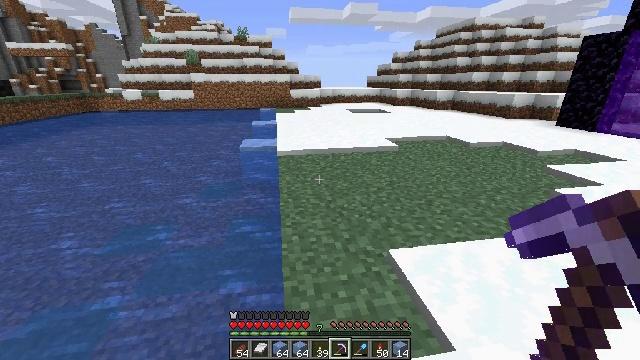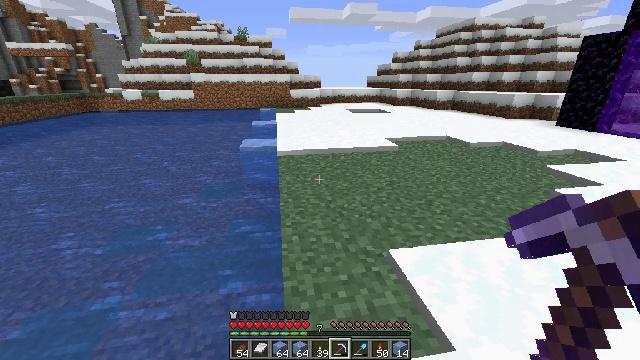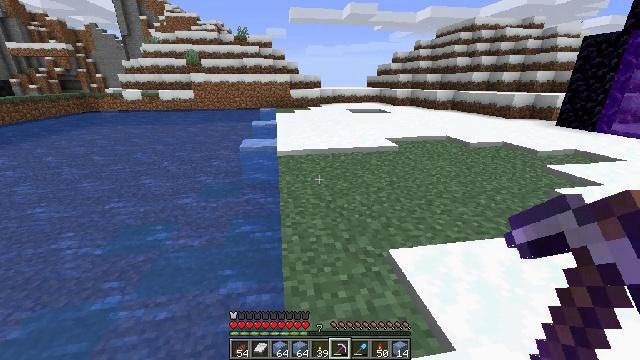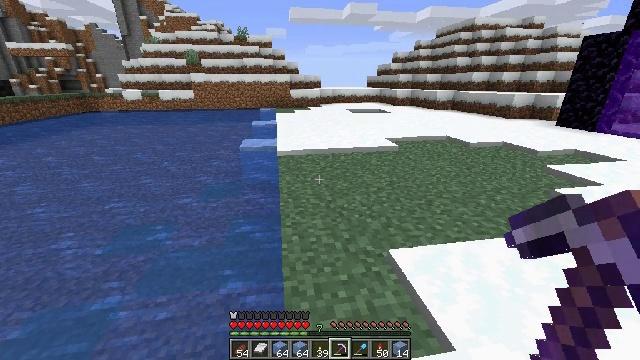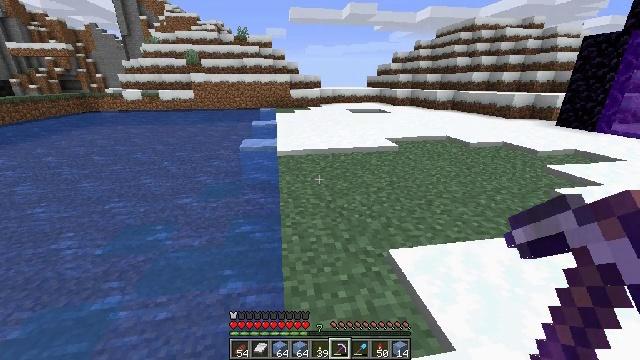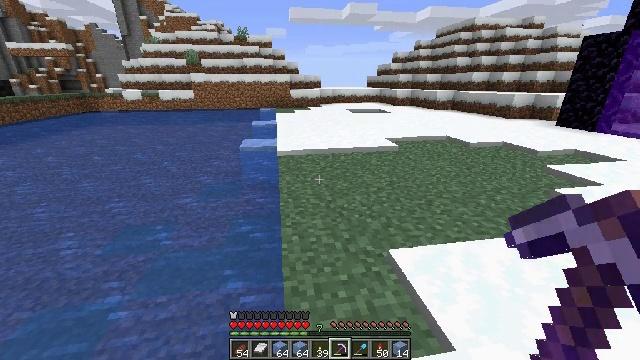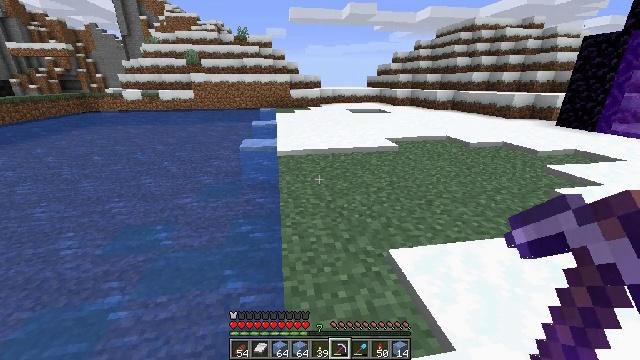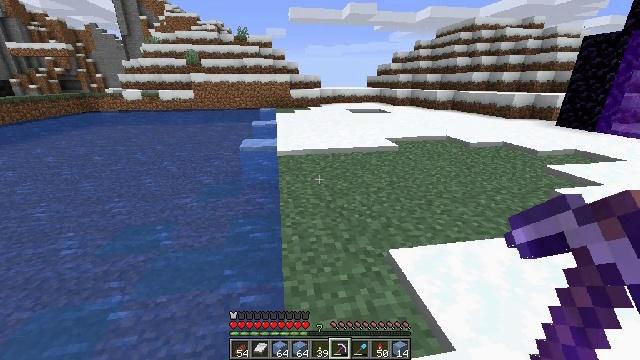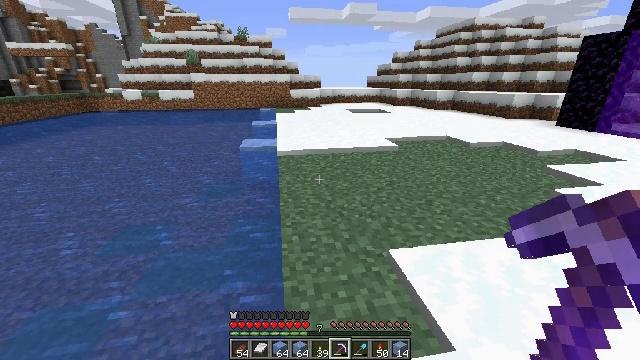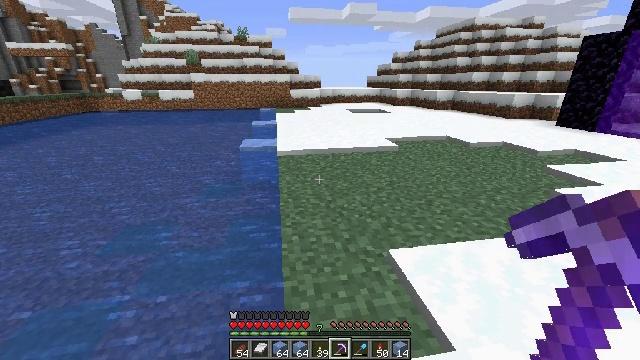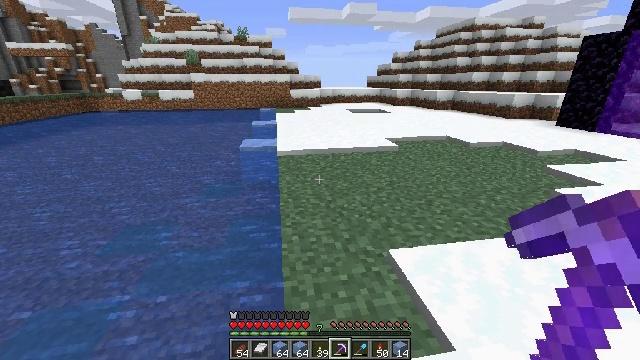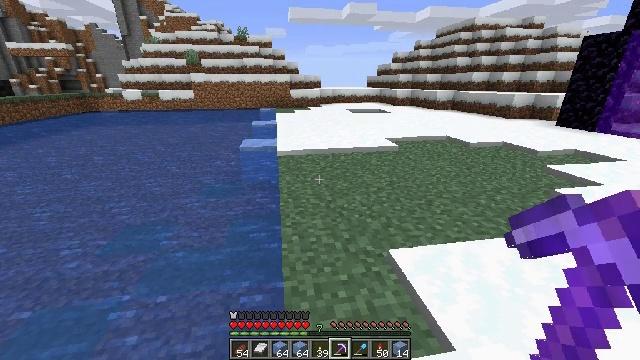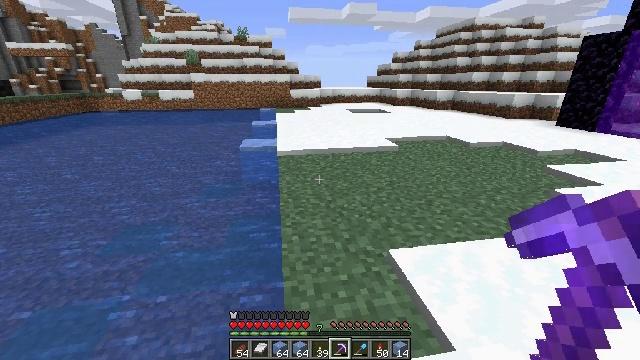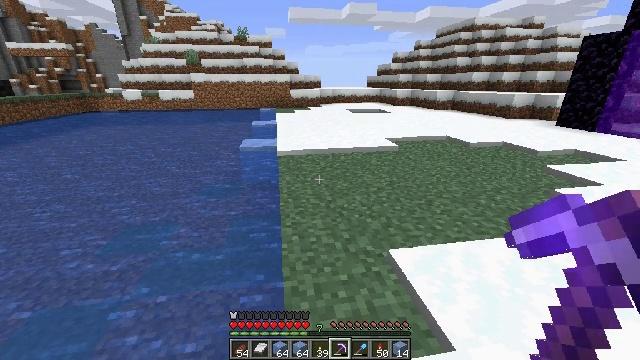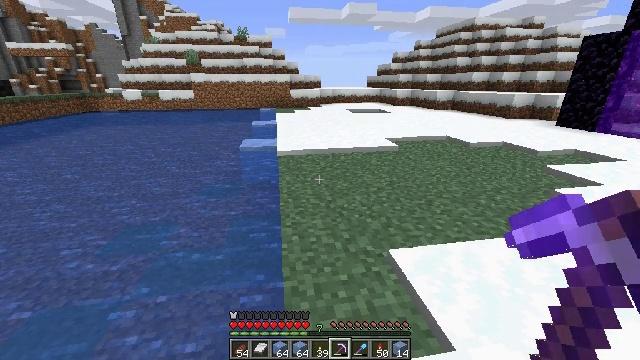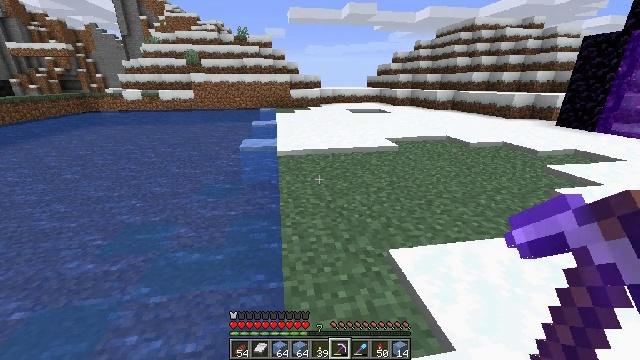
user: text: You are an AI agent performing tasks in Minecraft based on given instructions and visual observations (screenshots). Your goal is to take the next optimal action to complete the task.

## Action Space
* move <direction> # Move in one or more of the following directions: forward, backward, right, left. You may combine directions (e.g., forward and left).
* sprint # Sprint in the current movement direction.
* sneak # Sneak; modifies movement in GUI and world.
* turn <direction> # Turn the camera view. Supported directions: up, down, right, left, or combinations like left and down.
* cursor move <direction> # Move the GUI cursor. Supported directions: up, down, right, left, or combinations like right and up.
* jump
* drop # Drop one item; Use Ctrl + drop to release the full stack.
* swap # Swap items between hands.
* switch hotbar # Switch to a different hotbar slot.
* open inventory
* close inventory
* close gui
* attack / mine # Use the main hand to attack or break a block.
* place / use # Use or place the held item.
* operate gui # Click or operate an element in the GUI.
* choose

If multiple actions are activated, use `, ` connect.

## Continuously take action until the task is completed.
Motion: motion action
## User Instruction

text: Gather ice for building or crafting.
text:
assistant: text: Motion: no_op
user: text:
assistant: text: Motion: no_op
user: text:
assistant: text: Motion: no_op
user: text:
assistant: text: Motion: no_op
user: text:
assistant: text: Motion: no_op
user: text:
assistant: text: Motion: no_op
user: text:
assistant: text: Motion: no_op
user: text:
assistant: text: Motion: no_op
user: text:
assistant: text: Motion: no_op
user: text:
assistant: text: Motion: no_op
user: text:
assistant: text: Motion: no_op
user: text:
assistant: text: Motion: no_op
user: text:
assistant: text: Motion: no_op
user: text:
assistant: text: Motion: no_op
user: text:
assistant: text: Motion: no_op
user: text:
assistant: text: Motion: no_op
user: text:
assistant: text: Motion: no_op
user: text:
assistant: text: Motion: no_op
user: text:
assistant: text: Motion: no_op
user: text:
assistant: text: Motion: no_op
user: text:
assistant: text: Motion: no_op
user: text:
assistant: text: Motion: no_op
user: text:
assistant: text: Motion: no_op
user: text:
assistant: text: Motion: no_op
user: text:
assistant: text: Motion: no_op
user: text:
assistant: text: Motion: no_op
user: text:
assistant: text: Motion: no_op
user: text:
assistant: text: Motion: no_op
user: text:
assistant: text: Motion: no_op
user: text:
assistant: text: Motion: no_op